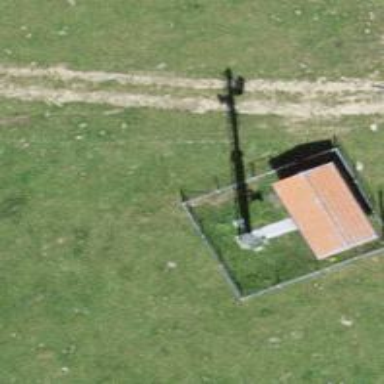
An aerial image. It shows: Mast tower used for communication.